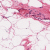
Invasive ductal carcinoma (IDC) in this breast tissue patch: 0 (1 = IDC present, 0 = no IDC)